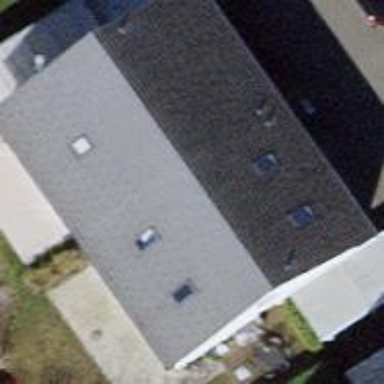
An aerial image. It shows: Semidetached house with gabled roof.